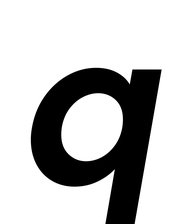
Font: Poppins-SemiBoldItalic